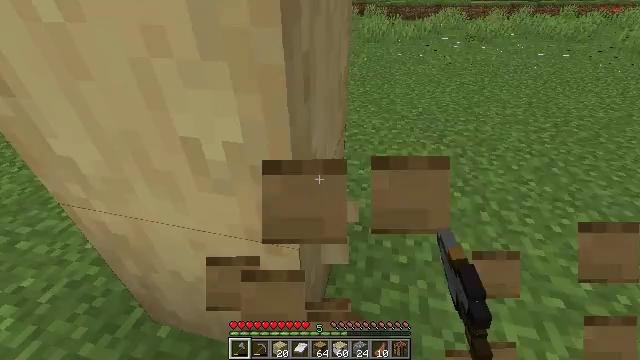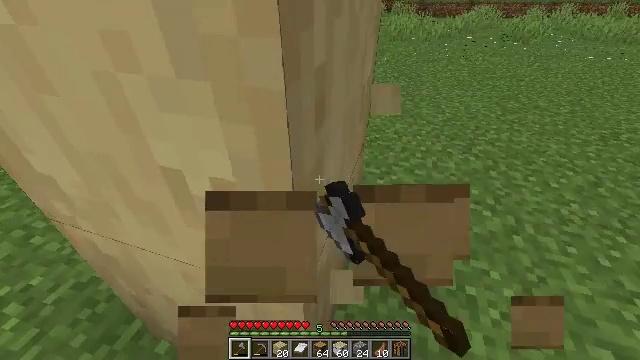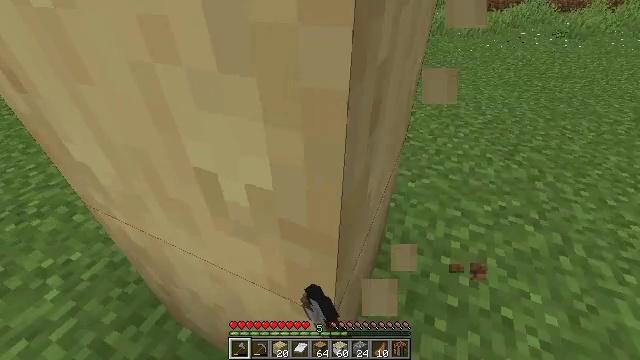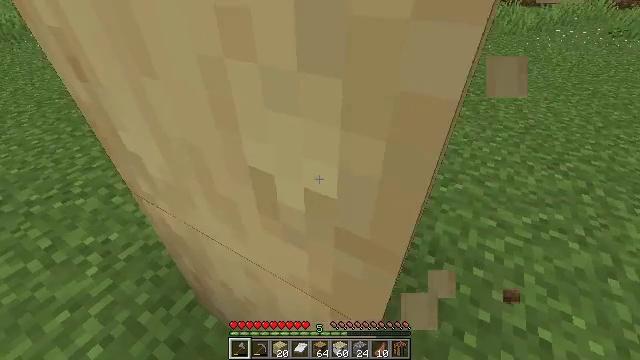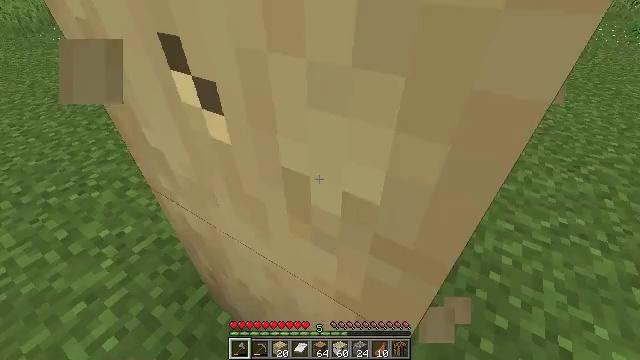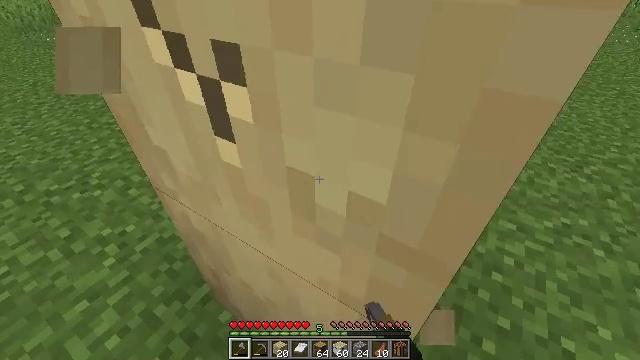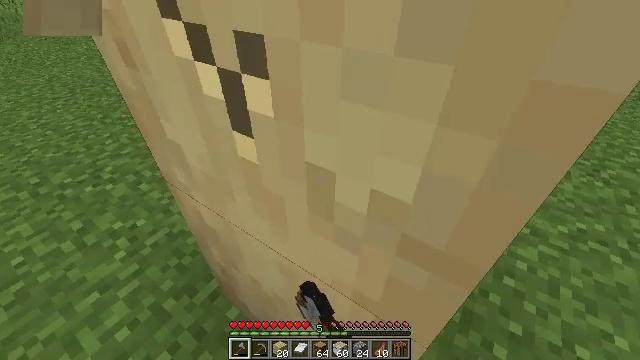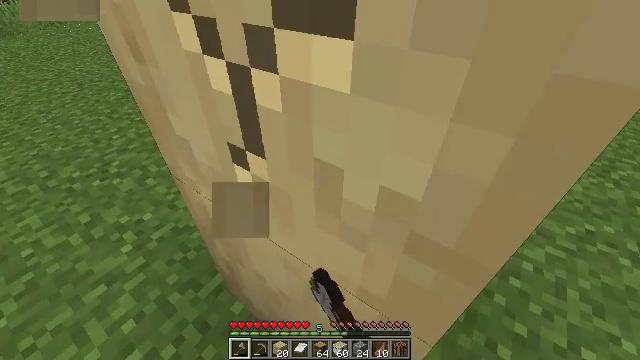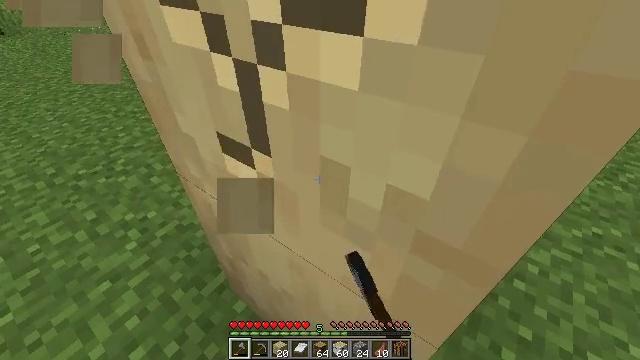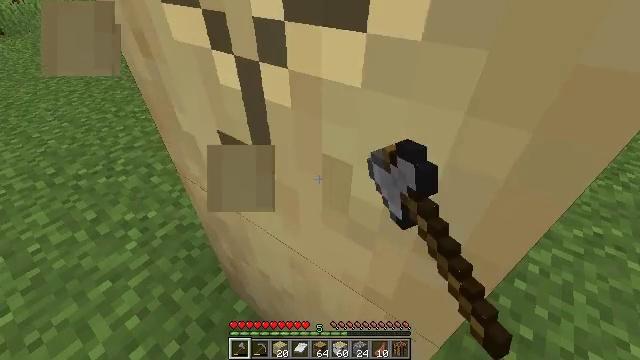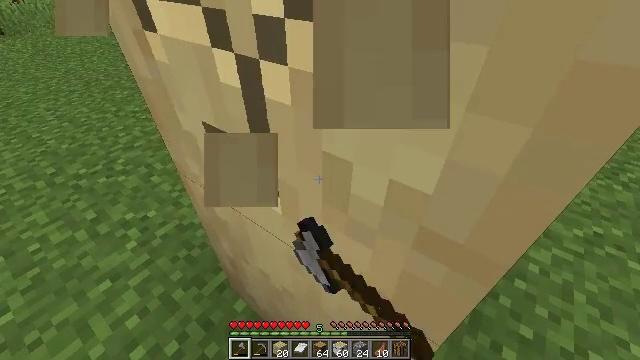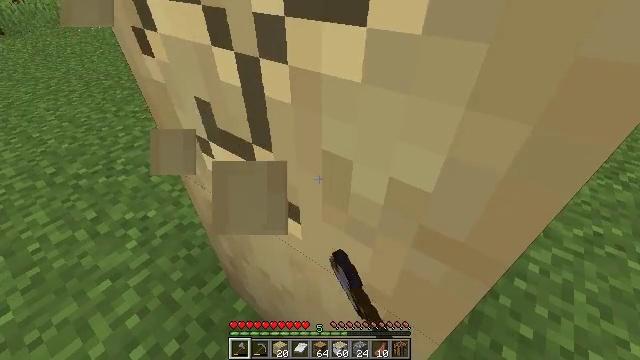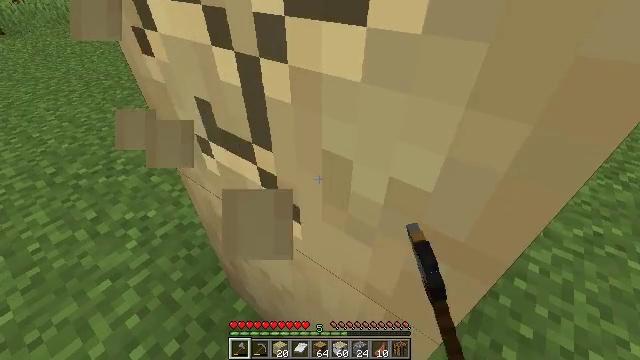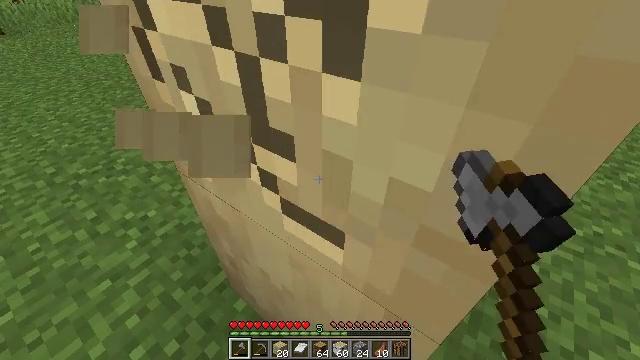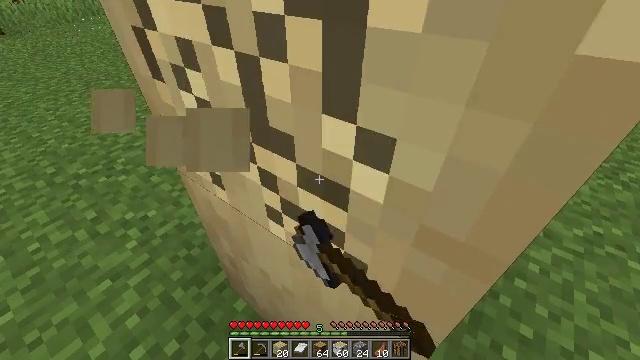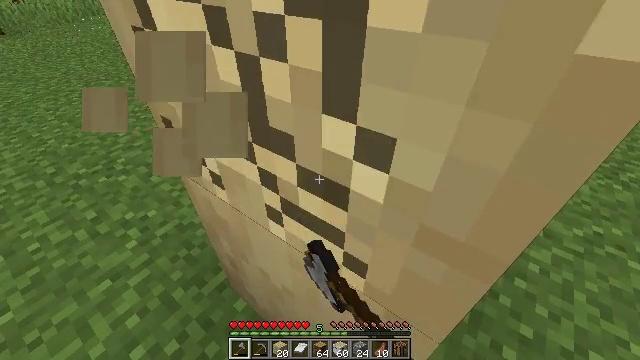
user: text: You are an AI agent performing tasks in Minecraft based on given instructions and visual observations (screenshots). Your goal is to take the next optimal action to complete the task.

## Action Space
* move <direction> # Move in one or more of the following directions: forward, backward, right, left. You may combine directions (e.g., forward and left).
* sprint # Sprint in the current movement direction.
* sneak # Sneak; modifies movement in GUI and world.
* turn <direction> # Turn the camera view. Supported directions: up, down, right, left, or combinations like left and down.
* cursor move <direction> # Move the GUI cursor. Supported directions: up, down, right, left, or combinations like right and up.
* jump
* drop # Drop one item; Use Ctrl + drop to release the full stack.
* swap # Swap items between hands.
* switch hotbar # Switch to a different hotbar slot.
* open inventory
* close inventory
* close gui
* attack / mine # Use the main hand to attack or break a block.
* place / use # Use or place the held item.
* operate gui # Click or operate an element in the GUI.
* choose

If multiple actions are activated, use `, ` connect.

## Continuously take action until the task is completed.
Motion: motion action
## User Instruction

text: Mine the stripped birch log.
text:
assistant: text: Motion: move forward, turn left, attack / mine
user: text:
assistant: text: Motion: move forward, turn left and down, attack / mine
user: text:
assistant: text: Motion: move forward, turn left and down, attack / mine
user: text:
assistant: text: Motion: turn left, attack / mine
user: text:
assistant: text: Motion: attack / mine
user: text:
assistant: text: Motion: turn left, attack / mine
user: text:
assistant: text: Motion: turn left, attack / mine
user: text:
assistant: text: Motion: attack / mine
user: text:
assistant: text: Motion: attack / mine
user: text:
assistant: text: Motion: attack / mine
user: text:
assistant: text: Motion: attack / mine
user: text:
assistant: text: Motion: attack / mine
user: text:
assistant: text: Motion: attack / mine
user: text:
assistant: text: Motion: attack / mine
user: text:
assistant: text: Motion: attack / mine
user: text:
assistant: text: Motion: attack / mine
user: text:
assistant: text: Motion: attack / mine
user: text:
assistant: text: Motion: attack / mine
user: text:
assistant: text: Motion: attack / mine
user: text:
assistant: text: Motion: attack / mine
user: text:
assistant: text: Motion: attack / mine
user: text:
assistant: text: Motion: turn left and down, attack / mine
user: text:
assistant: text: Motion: turn down, attack / mine
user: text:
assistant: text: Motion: turn down, attack / mine
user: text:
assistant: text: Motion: attack / mine
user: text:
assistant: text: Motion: attack / mine
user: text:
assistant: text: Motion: attack / mine
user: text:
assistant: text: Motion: attack / mine
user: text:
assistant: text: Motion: attack / mine
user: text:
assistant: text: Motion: turn down, attack / mine